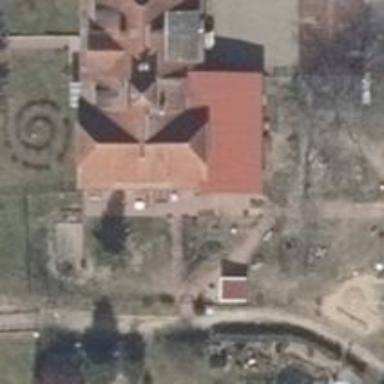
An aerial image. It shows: Kindergarten.